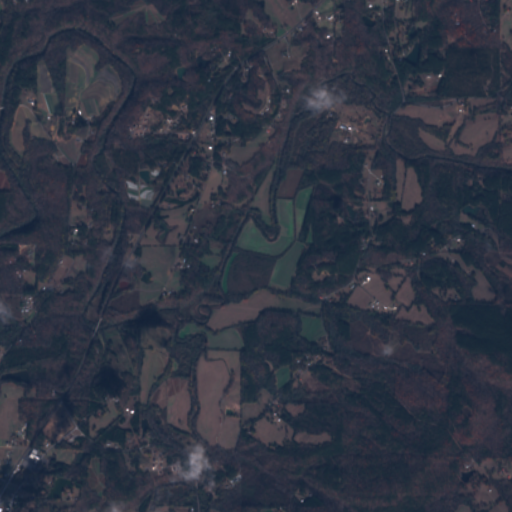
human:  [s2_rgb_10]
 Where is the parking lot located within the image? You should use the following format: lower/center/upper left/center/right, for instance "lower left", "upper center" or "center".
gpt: The parking lot is located in the lower left of the image.
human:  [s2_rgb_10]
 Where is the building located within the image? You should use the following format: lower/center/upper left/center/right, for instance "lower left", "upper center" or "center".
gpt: The building is located in the lower left of the image.
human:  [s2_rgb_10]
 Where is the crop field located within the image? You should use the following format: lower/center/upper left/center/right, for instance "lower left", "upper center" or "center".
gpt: There is no crop field in the image.